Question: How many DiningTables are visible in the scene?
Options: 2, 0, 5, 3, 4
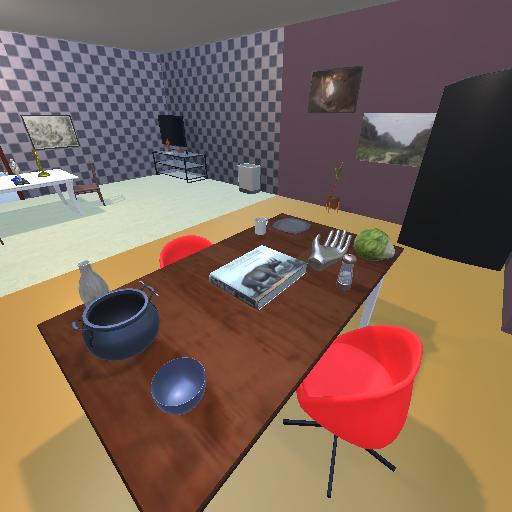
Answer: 2